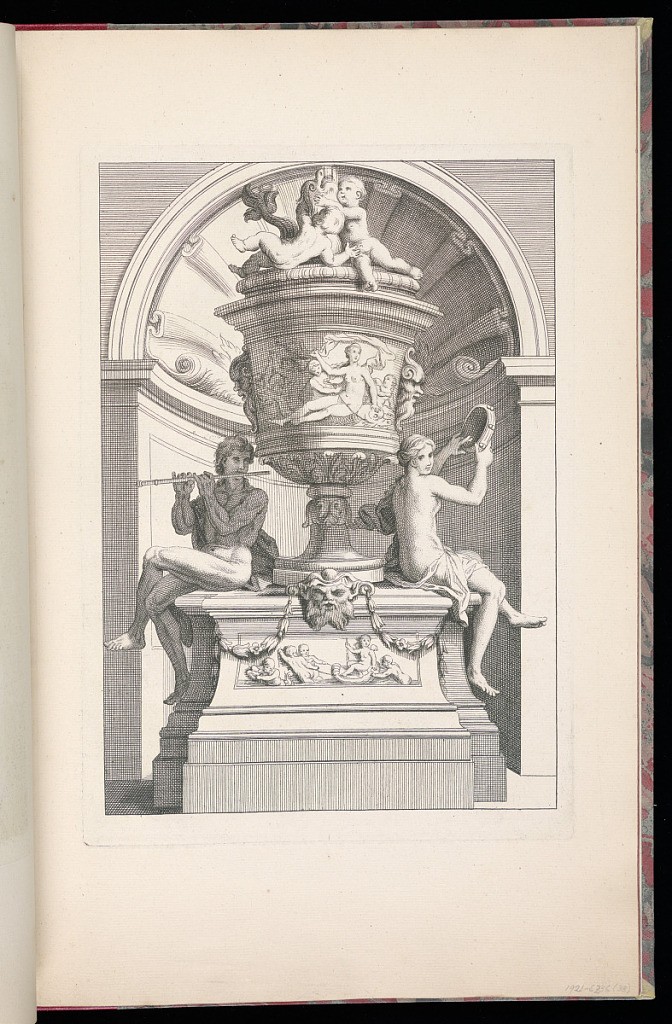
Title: Design for an Urn in a Niche
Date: late 17th–18th century
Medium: Etching on laid paper
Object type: Print
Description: A design for a large, lidded urn in a niche. The lid of the urn is decorated with putti and a dolphin, the body of the urn has a female figure, putti, and a dolphin, with mascarons on the sides and acanthus leaf ornament along the foot. The urn is on a plinth, decorated with a frieze with figures, and a bearded mascaron with a garland of flowers. Male and female figures playing musical instruments sit on either side of the urn on the large plinth. The urn and plinth are set in an arched niche, with shell motif in the arch.